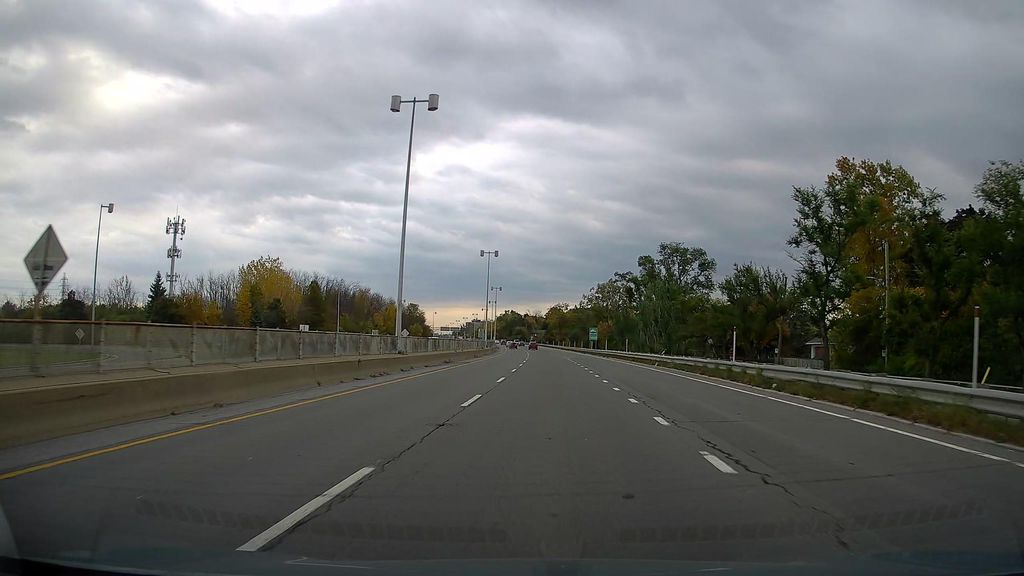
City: montreal